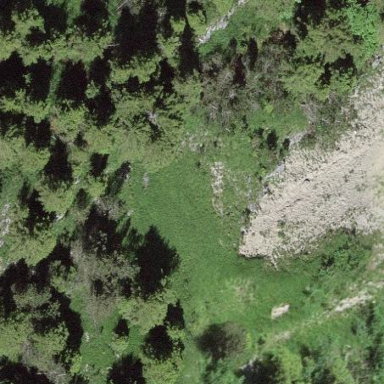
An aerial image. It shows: Forest area.